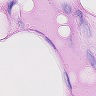
Metastatic tissue present: no